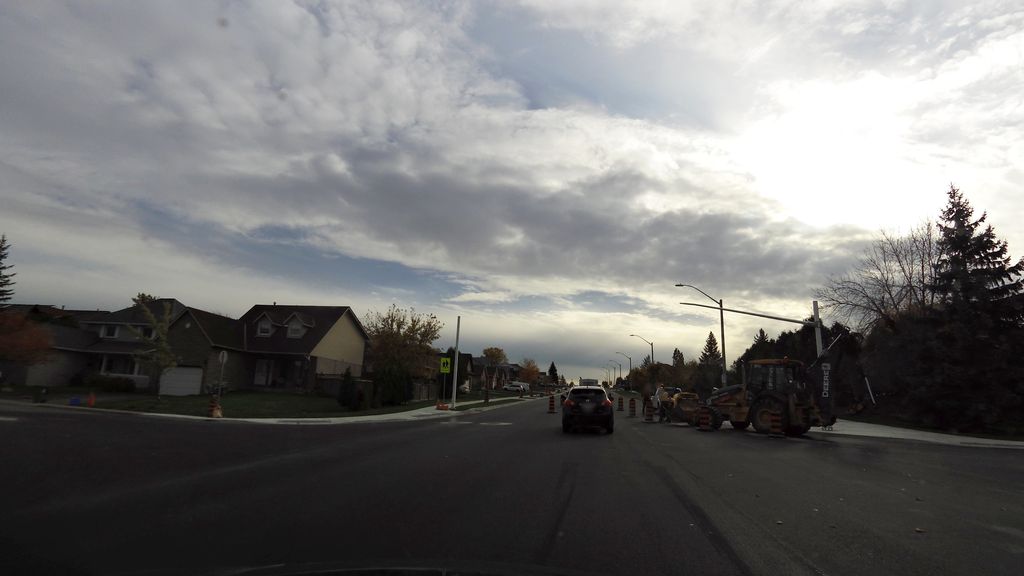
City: hamilton